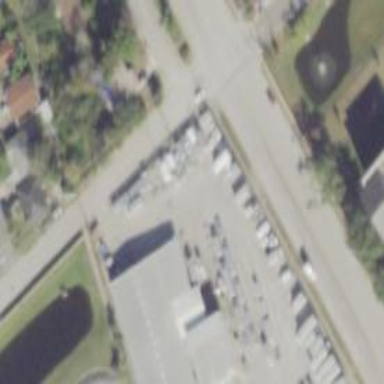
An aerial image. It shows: Commercial building.